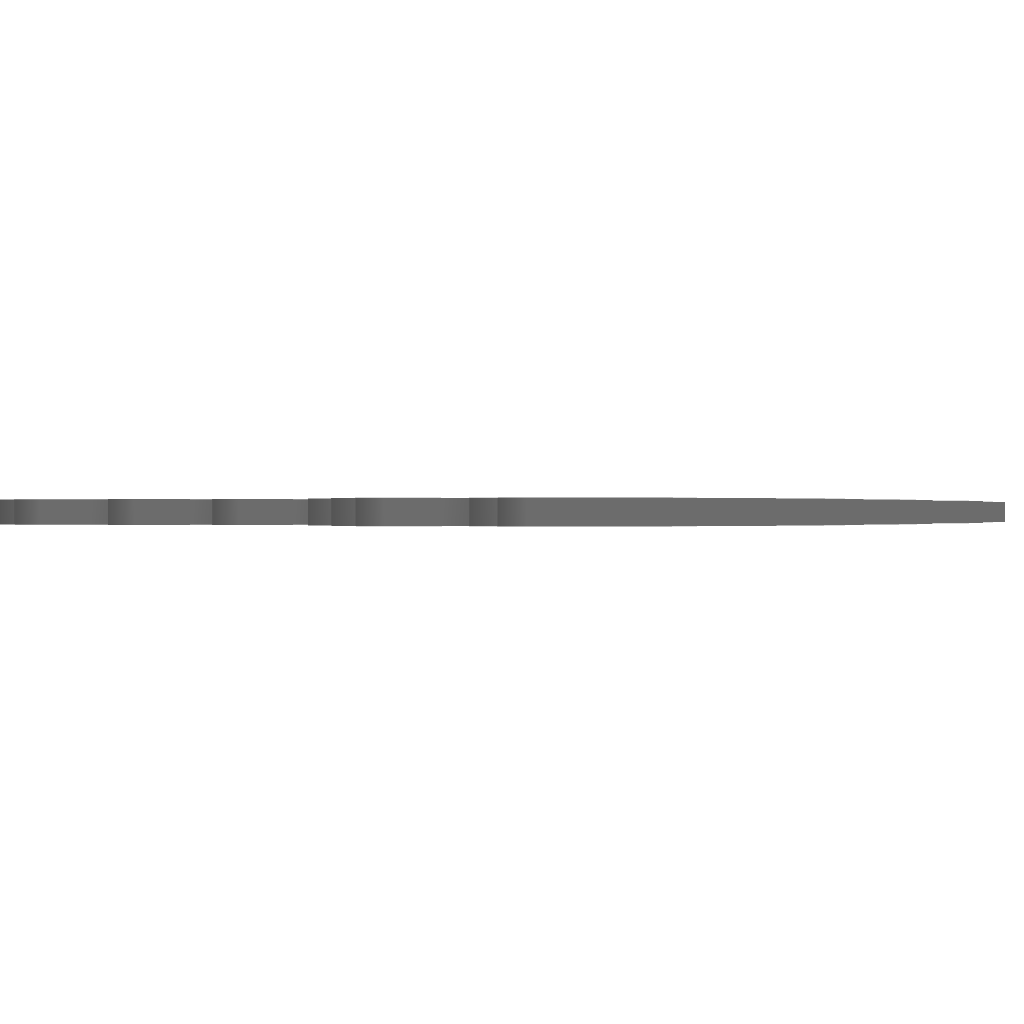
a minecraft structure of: Tutorial Cave